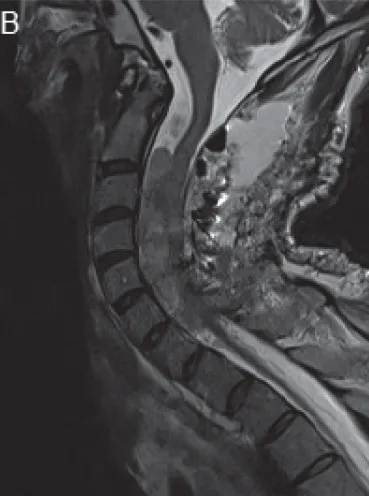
T2 weighted sagittal views of his cervico-thoracic spine. Image (B) is post-perform redo cervical laminoplasty and resection of intradural C2, C3, C5 and C6 extramedullary lesions, with post-operative oedema still visible in the spinal canal.
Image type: radiology (mri)